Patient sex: M
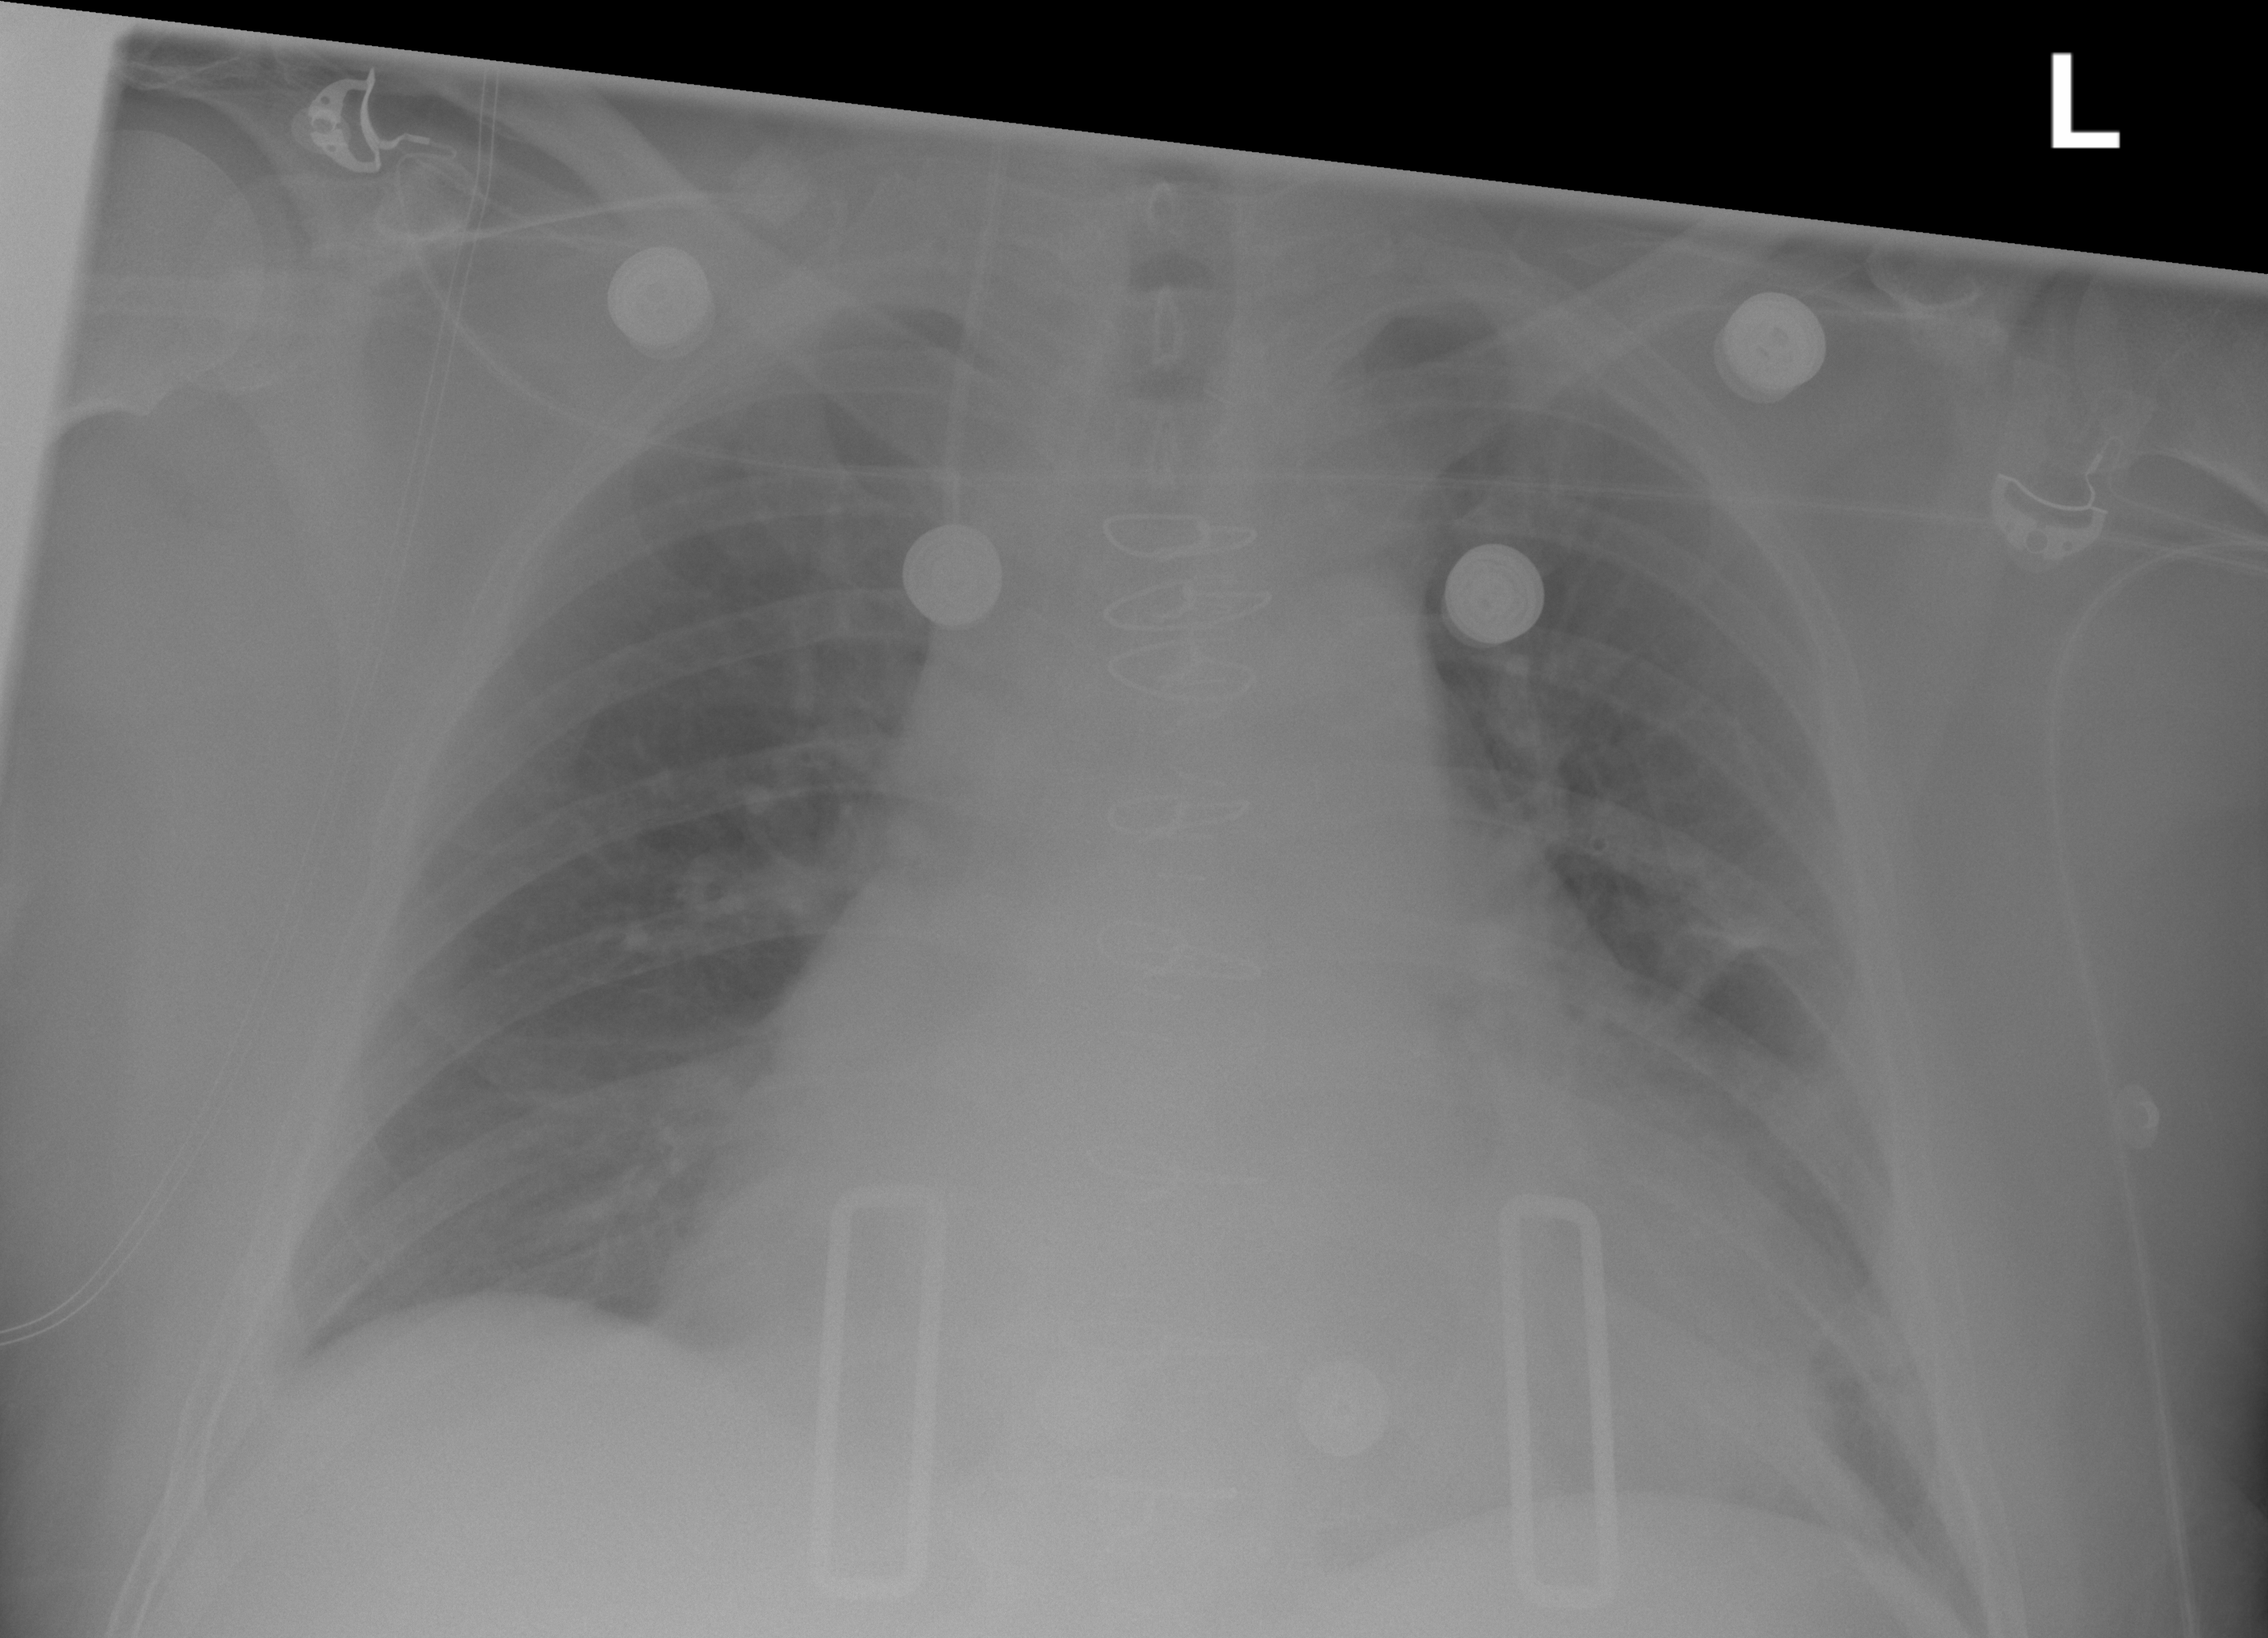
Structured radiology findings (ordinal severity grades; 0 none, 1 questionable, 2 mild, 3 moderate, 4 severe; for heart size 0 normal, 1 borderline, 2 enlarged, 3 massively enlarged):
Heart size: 3
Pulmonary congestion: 2
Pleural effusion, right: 0
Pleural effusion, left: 0
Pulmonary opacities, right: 0
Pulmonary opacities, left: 0
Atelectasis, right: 2
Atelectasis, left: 2